Field crop: maize
Growth stage: 2
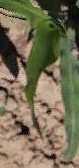
Species: maize